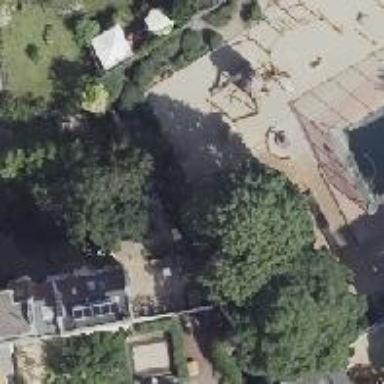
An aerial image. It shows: Hammock in the playground.